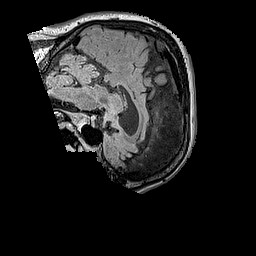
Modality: FLAIR
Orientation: sagittal
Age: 57
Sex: male
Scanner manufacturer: siemens
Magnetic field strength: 3 T
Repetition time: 6 s
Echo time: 0.388 s